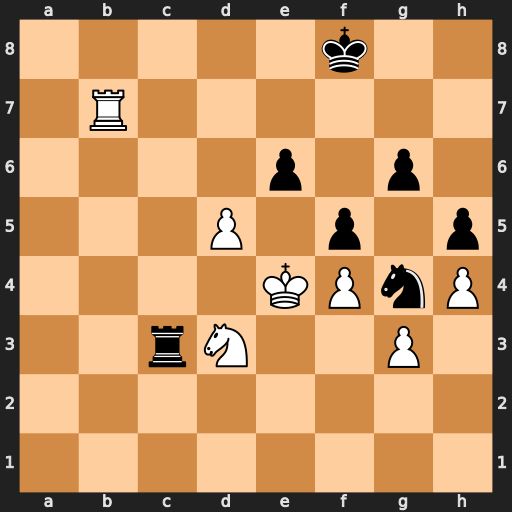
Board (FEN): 5k2/1R6/4p1p1/3P1p1p/4KPnP/2rN2P1/8/8
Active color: w
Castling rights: -
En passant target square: -
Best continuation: Kd4 Rxd3+ Kxd3